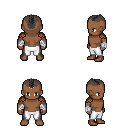
a pixel art fantasy rpg character, male body template, human, dark skin, leather shoulder armor, white pants, gray short mohawk hairstyle, white cloth bandages, four views (front, back, left, right), 2x2 character sprite sheet, small pixel art, hard edges, no anti-aliasing